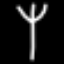
Label: fork